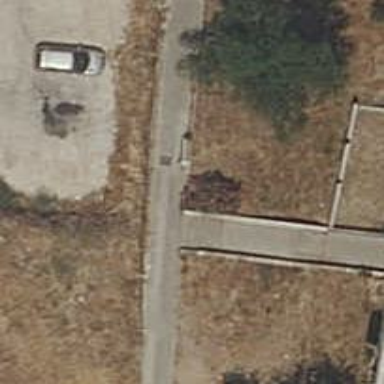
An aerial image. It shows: Road with steps.